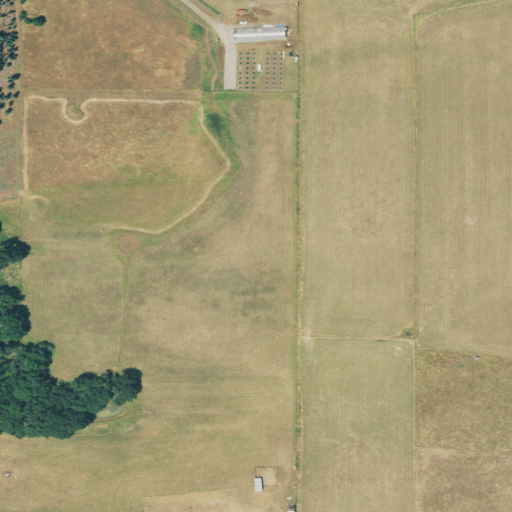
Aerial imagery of plain(s) in Oregon named High Prairie containing pasture, shrub, evergreen forest, open development, and barren land